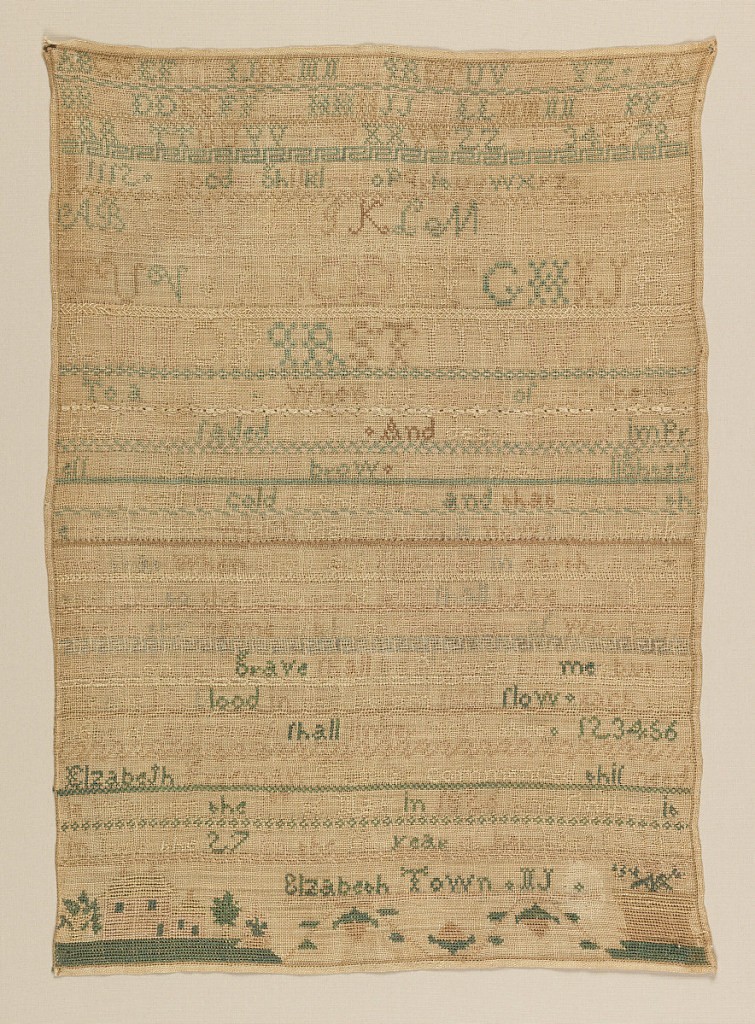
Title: Sampler
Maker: Elizabeth Freeman Tooker, American
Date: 1826
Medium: silk embroidery on linen foundation Technique: embroidered in cross, upright Gobelin, and rococo stitches on plain weave foundation
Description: Bands of alphabets and numerals separated by narrow geometric cross borders, followed by a verse and inscription.
The verse reads:
To a friend when the bloom of thy cheek shall have faded
away, And death gloomy impress darken thy brow
When that love (?) shall be cold in the clay and that are (?)
the children which playd (?) now.  Oh think not that/ when thou art pillowed in earth and thy soul to the (?)